九年级 · 组合几何学
(本题 3 分)（2022$\cdot$浙江温州$\cdot$九年级阶段练习）如图, 在四边形 $A B C D$ 中,$D C / / E F / / A B, E C / / A F$, 四个三角形的面积分别为 $S_{1}, S_{2}, S_{3}, S_{4}$, 若 $S_{1}=1$, $S_{3}=4$, 则 $S_{2}+S_{4}$ 等于 $(\quad)$
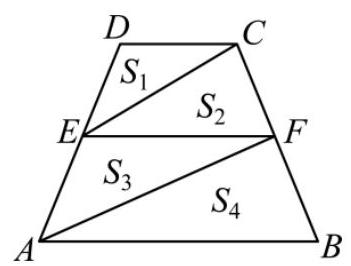
8B. 9C. 10D. 12
答案: C
解析: C【分析】由DC//EF//AB,EC//AF,求得triangleEFCsimtriangleAFB与triangleECDsimtriangleAFE,然后利用相似三角形的面积比等于相似比的平方,根据EC:AF=EF:AB=1:2,得出S_4=2S_3=8,进而求得S_2,即可求得答案.【详解】解:becauseDC//EF//AB,EC//AF,thereforeangleCDE=angleFEA,quadangleDEC=angleDAFthereforetriangleECDsimtriangleAFE,quadS_1=1,quadS_3=4thereforefracECAF=fracCDEFthereforefracS_1S_3=left(fracECAFright)^2=frac14thereforefracECAF=fracCDEF=frac12,becauseDC//EF//AB,EC//AF,thereforeangleCFE=angleB,angleECF=angleAFB,thereforetriangleECFsimtriangleAFB,thereforefracEFAB=fracECAF=frac12thereforefracS_2S_4=left(fracECAFright)^2=frac14,thereforefracS_3S_4=fracEFAB=frac12thereforeS_4=2S_3=8thereforeS_2=2thereforeS_2+S_4=10故选C.【点睛】此题考查了相似三角形的性质与判定与三角形面积的知识.解题时要注意数形结合思想的应用.